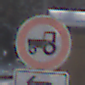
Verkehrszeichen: VerbotKraftfahrzeugeZuegeNichtSchneller25
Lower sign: RichtungsangabeDurchPfeile2
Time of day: MorningAfternoon
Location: Outdoor (Special)
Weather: Clear
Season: Winter
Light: Natural